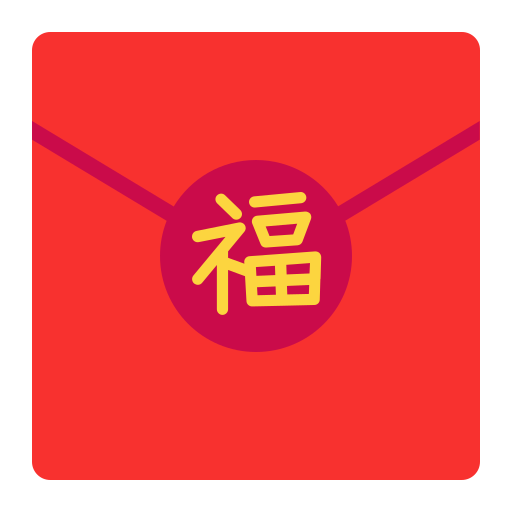
red envelope flat